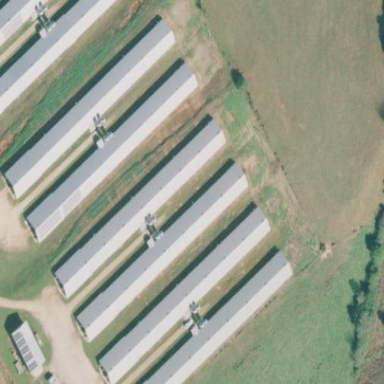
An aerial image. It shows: Farm building.